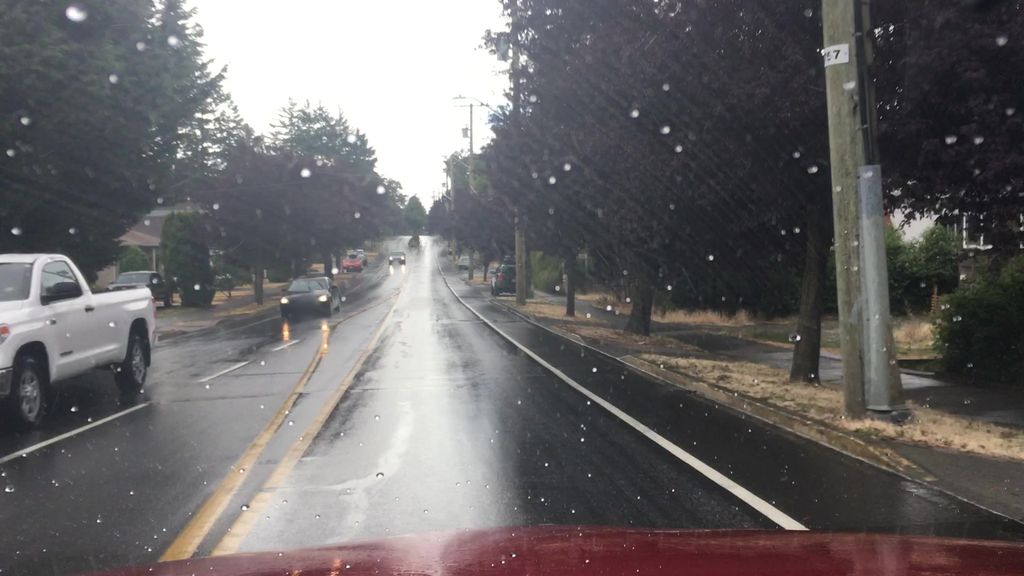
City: victoria